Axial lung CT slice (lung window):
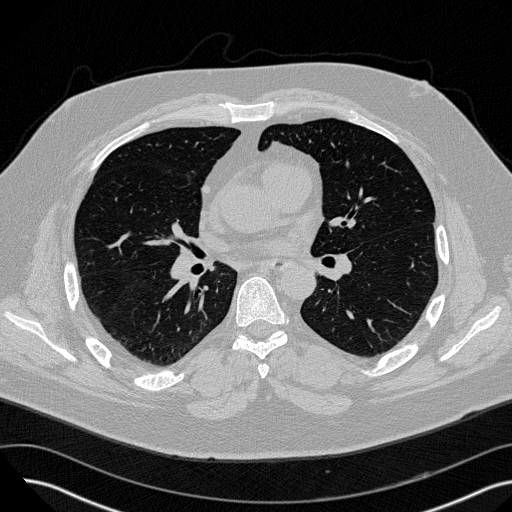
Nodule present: no